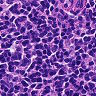
Metastatic tissue present: no